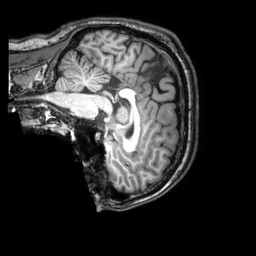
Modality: T1w
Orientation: sagittal
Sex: male
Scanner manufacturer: philips
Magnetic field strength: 3 T
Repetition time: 0.008283 s
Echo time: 0.0038 s